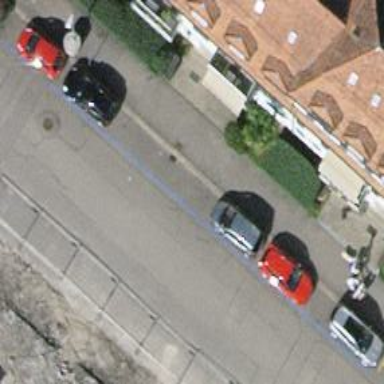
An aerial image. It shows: Parking lane for vehicles.